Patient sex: M
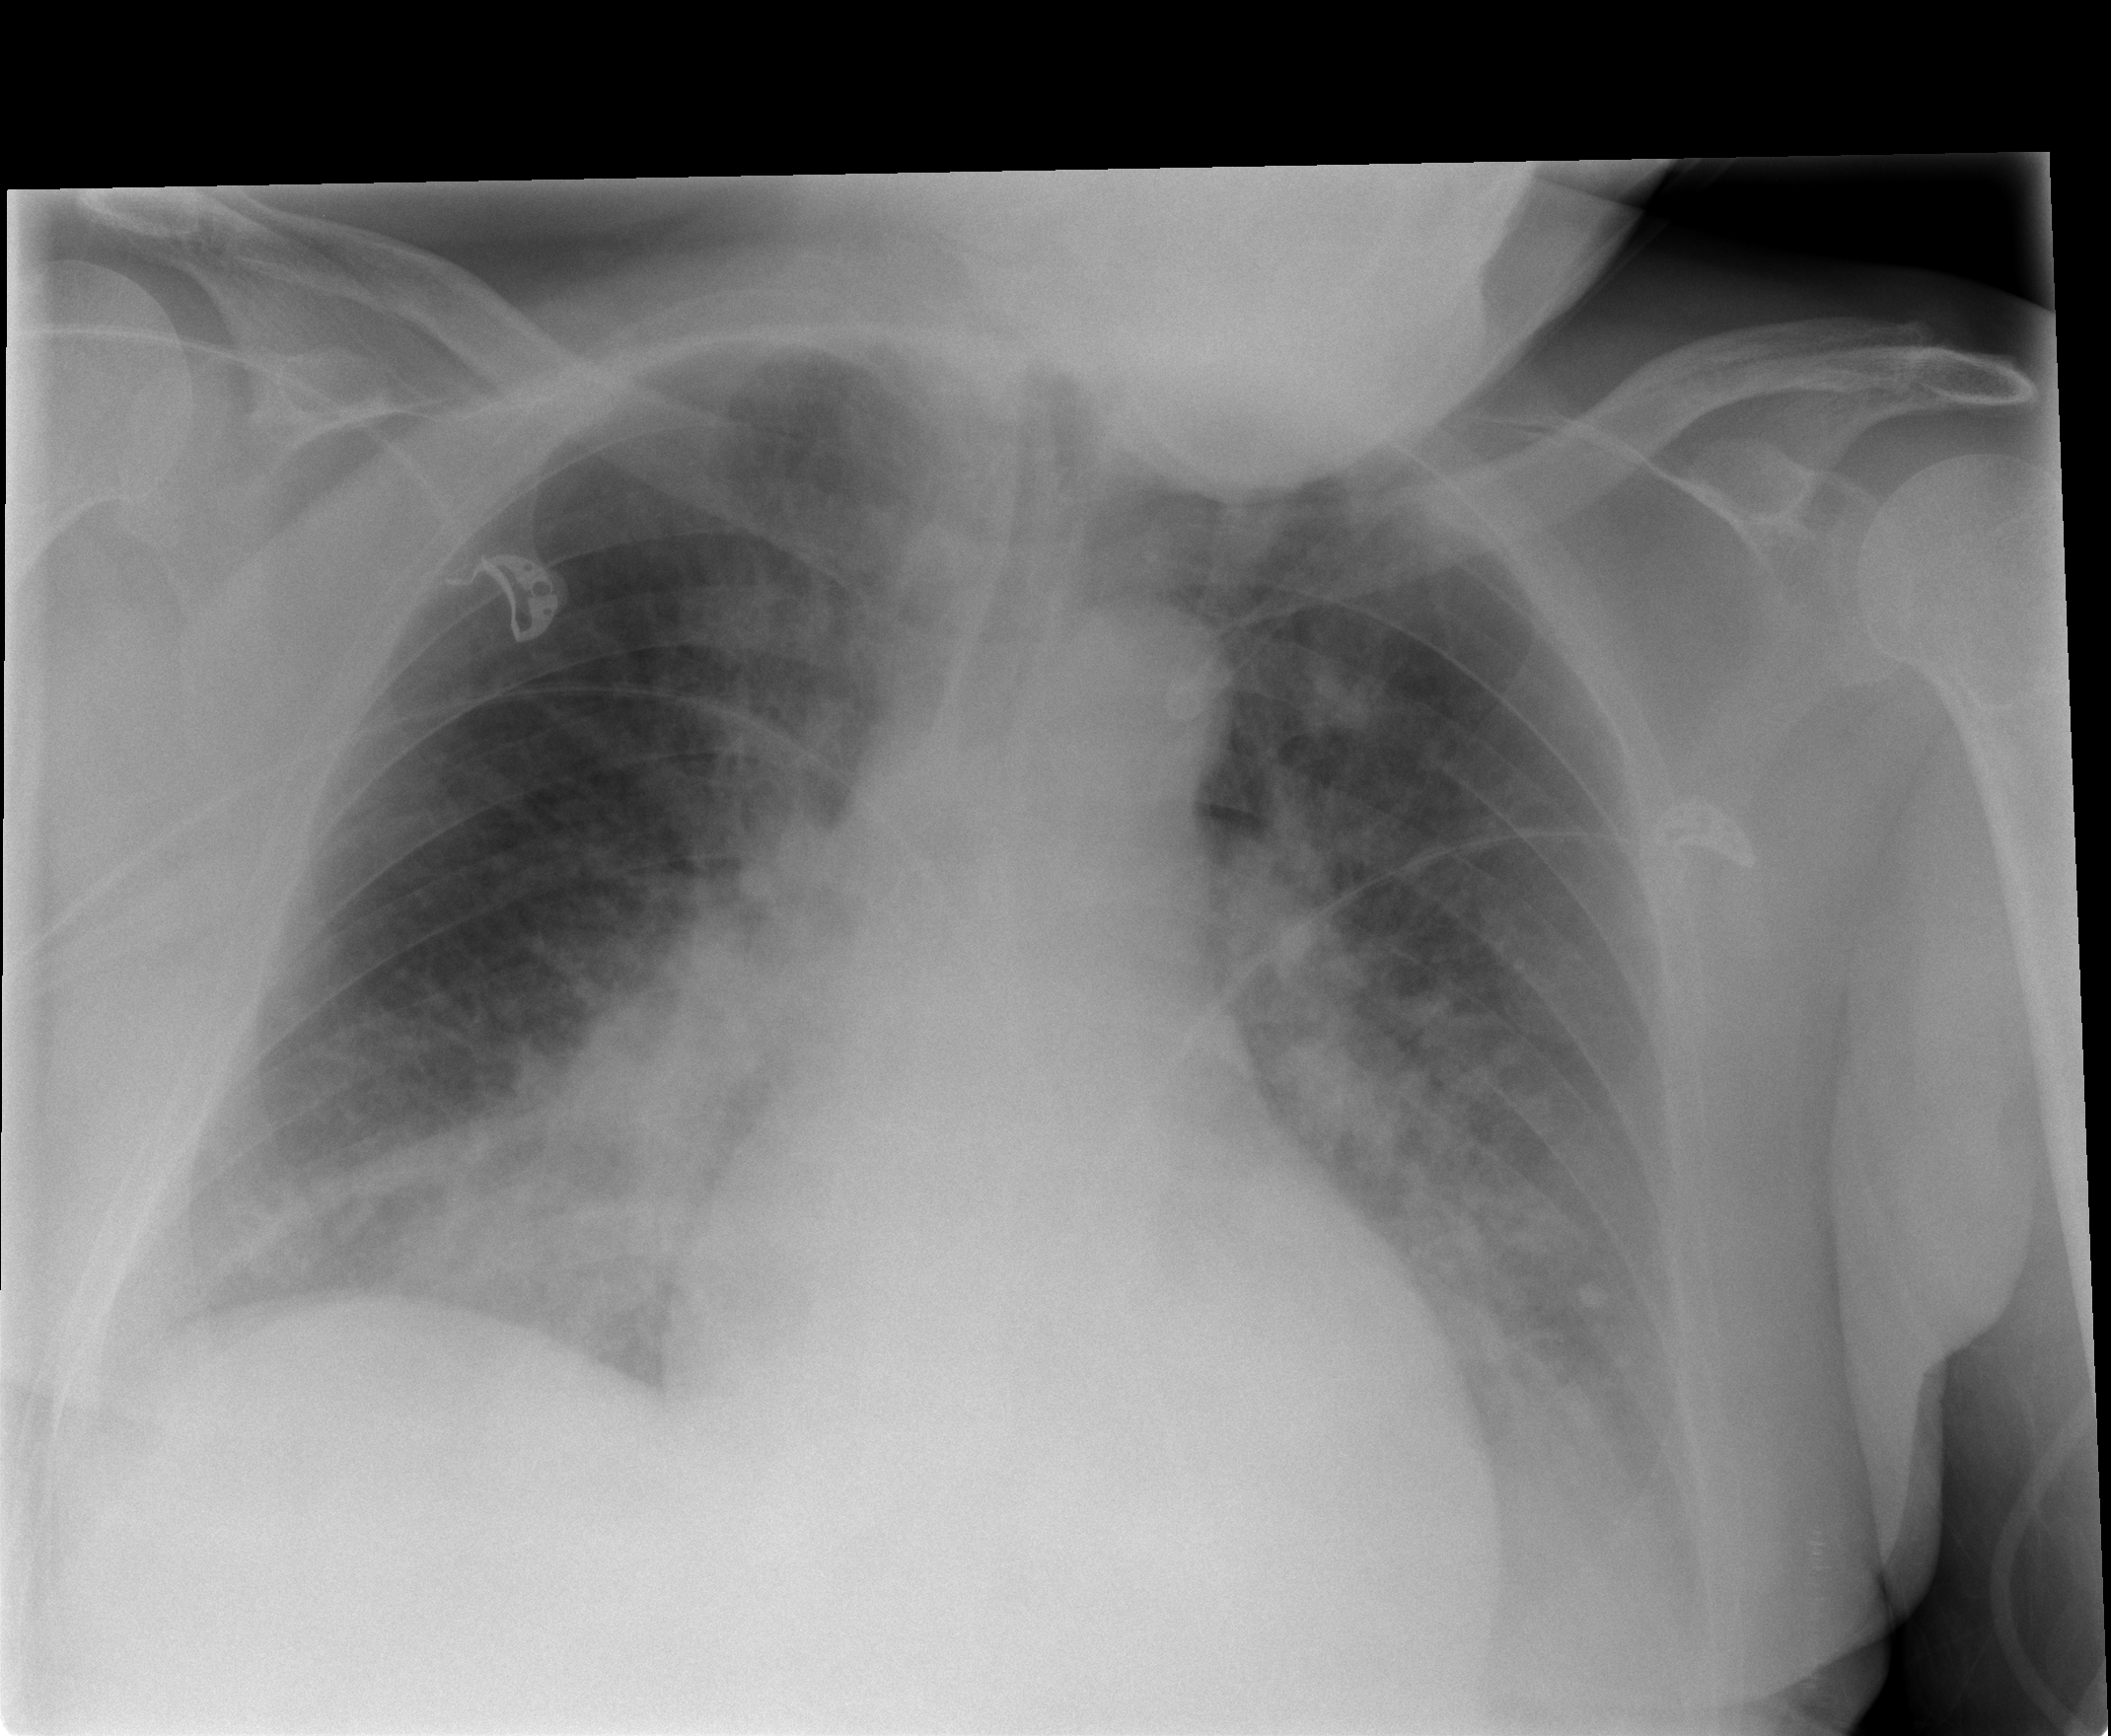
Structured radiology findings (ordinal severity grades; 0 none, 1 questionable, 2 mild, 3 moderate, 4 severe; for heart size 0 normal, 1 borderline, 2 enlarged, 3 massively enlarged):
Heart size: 1
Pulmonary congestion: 3
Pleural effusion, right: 2
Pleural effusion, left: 2
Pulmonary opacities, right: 2
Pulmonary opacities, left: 2
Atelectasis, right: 2
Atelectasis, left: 2